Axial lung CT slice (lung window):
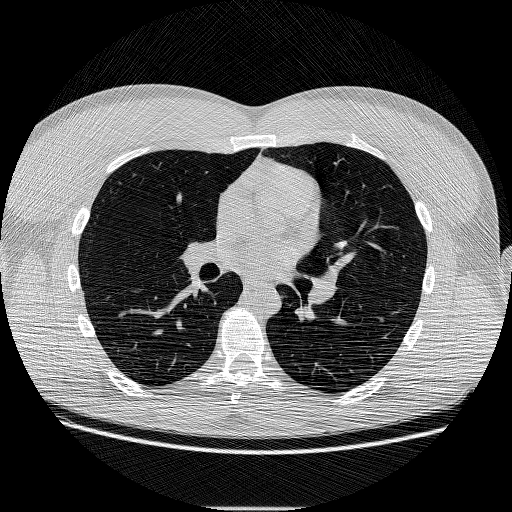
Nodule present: no